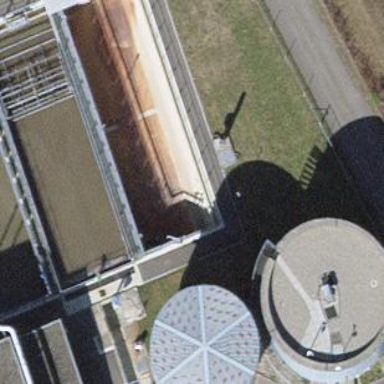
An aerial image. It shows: Image of wastewater.